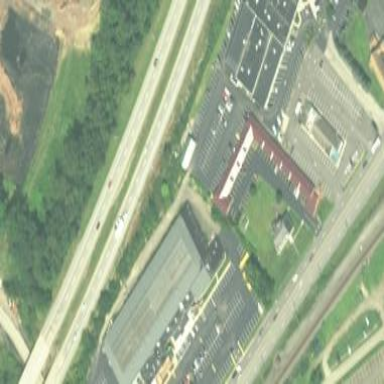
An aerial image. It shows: Commercial building with bowling alley on leisure land.